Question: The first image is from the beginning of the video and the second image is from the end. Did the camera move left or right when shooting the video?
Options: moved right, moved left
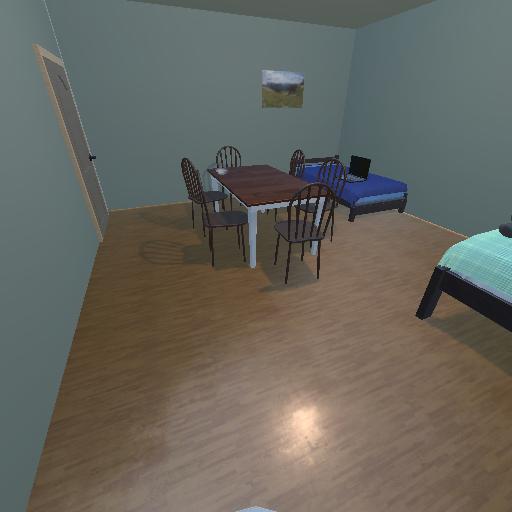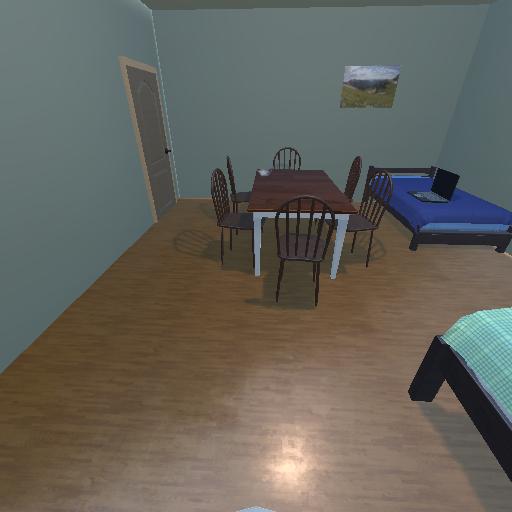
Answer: moved right